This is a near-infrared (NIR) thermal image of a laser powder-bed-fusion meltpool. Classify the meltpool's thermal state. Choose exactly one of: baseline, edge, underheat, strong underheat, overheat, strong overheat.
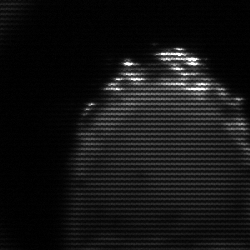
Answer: edge